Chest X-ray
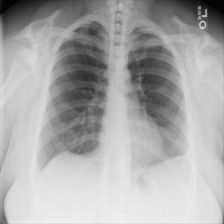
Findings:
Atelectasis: negative
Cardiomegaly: negative
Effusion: negative
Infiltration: negative
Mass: negative
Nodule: negative
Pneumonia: negative
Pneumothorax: negative
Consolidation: negative
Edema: negative
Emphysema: negative
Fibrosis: negative
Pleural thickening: negative
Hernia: negative